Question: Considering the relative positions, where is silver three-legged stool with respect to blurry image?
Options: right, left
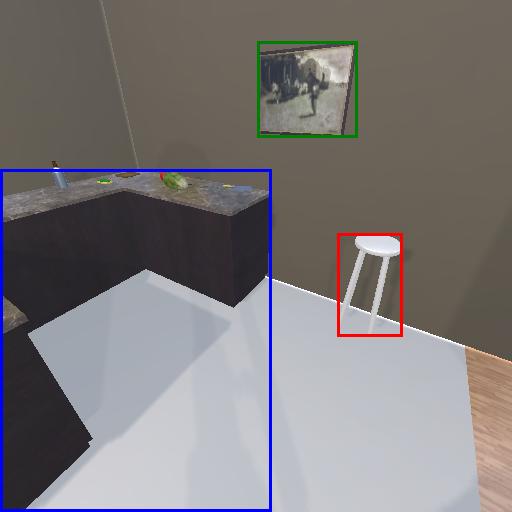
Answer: right